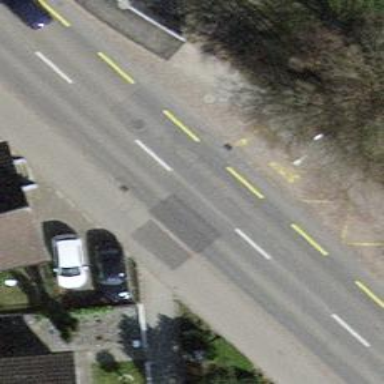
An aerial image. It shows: Public transport stop position.